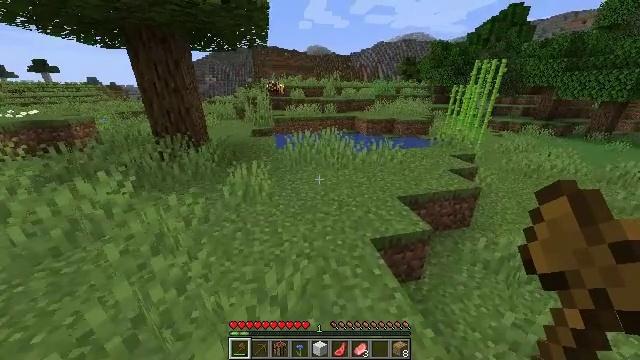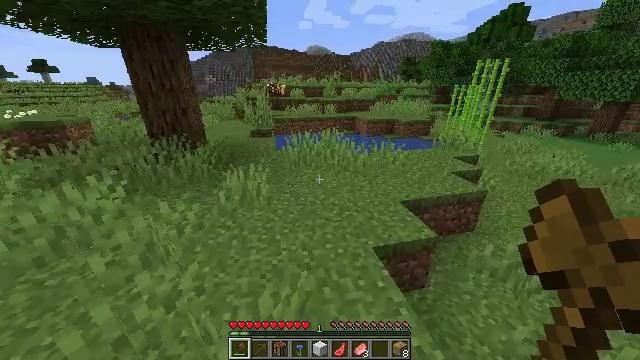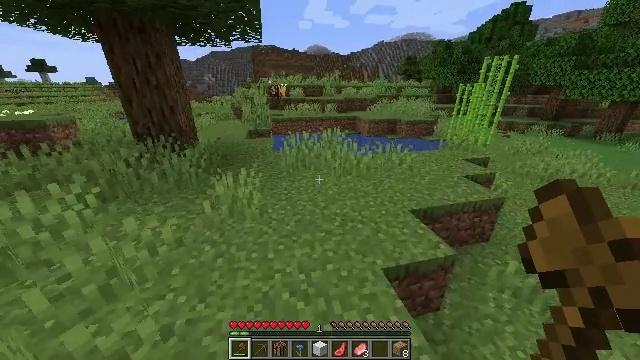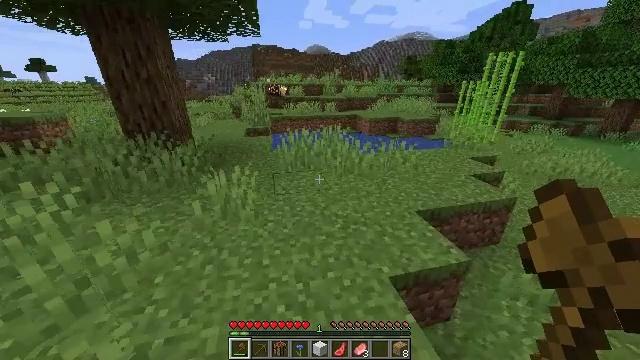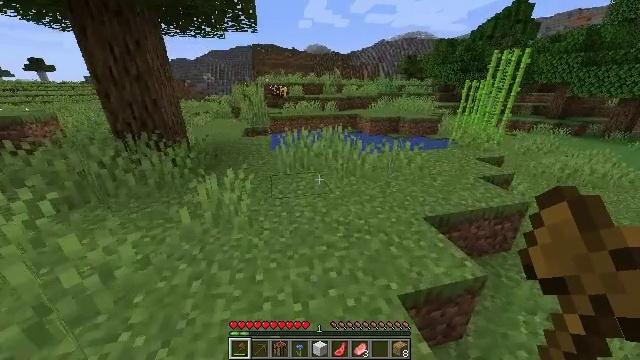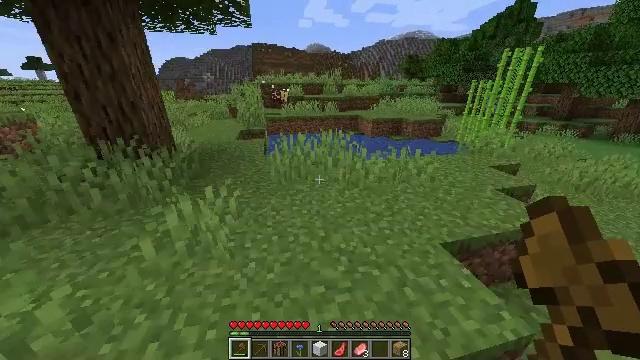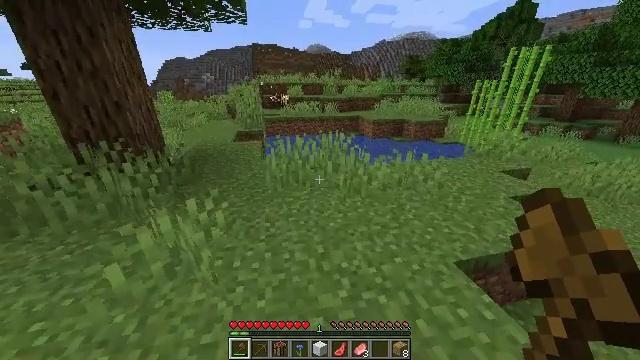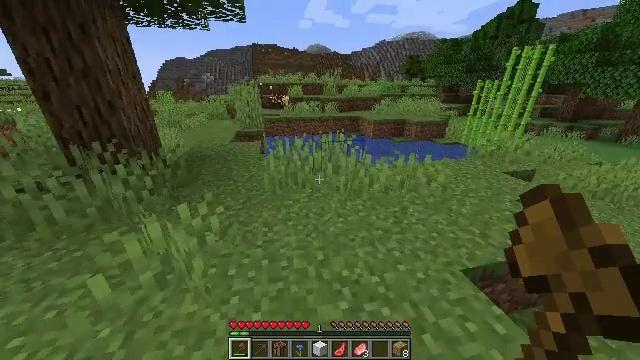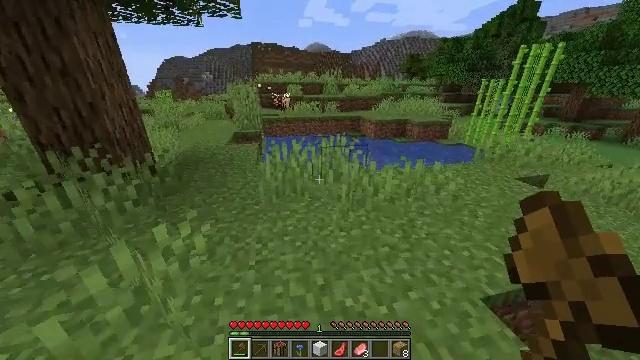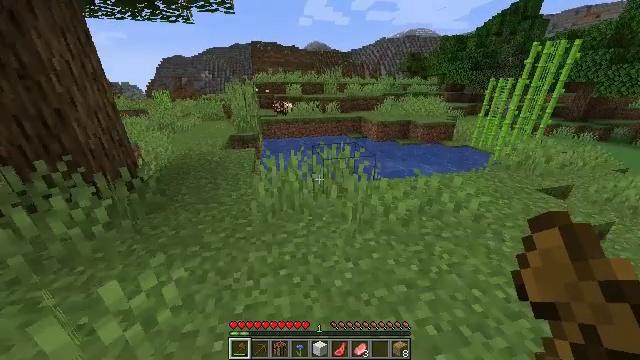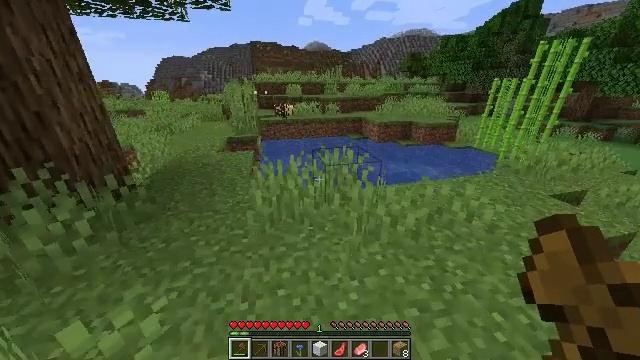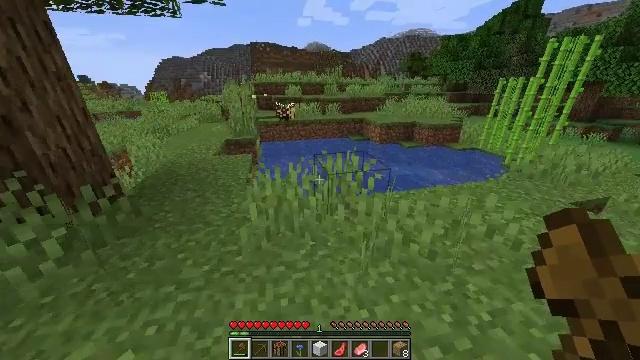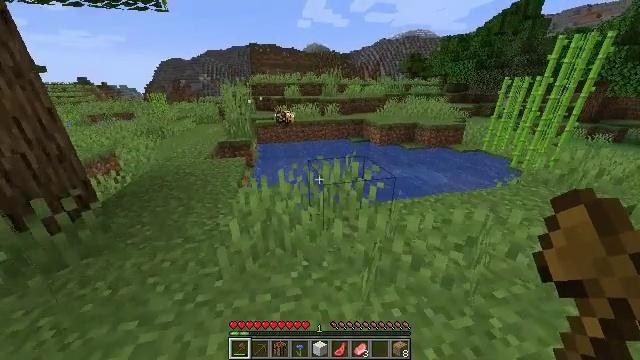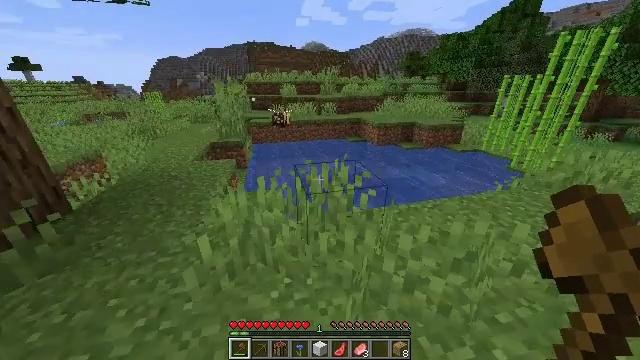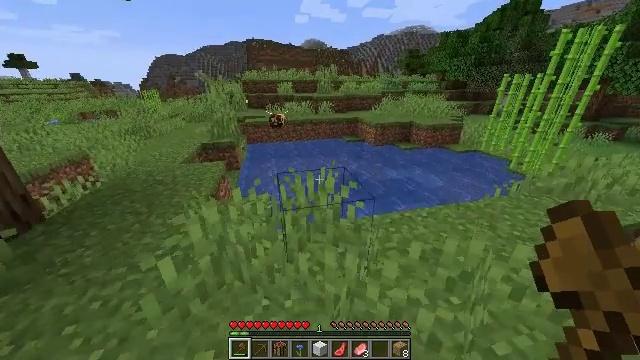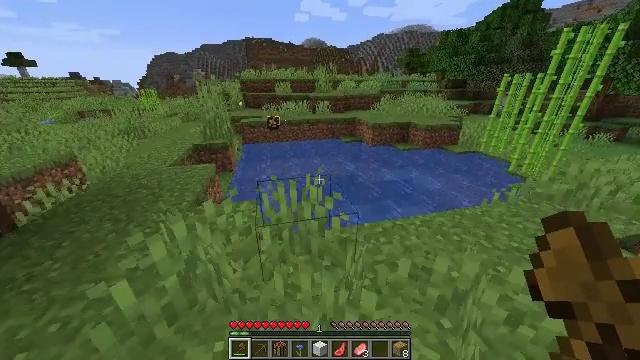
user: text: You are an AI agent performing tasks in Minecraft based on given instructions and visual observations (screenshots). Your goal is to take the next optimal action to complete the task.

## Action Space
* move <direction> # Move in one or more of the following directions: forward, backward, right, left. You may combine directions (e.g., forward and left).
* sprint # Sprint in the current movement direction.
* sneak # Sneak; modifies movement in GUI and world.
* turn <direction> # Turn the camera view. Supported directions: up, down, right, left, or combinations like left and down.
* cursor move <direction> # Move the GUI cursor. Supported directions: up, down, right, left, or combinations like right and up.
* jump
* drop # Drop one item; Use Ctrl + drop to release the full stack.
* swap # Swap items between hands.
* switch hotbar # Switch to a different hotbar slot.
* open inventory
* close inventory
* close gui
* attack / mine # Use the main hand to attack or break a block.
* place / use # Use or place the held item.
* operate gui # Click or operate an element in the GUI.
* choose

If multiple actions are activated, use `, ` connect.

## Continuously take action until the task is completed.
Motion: motion action
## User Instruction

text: Mine the sugar cane near rivers.
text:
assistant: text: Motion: move forward
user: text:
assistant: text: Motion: move forward
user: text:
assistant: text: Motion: move forward
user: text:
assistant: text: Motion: move forward
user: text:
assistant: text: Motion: move forward
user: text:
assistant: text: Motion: move forward
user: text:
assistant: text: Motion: move forward
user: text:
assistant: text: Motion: move forward
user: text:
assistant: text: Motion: move forward
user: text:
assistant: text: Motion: move forward
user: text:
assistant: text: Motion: move forward
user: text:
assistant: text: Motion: move forward and move right
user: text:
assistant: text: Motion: move forward and move right
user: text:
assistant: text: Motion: move forward and move right
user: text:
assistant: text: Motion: move forward and move right
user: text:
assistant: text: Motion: move forward and move right
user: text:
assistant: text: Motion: move forward
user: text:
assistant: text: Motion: move forward
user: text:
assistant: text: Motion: move forward
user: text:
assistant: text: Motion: turn left
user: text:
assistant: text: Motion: turn left and down
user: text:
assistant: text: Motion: move left, turn left
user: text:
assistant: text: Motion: move left, turn left
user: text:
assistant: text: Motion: move left, turn left
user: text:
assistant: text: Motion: move forward and move left, turn left
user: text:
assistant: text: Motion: move forward and move left, turn left
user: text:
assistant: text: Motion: move forward and move left, turn left
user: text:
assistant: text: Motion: move forward, turn left
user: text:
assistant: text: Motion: move forward, turn left
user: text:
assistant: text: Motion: move forward